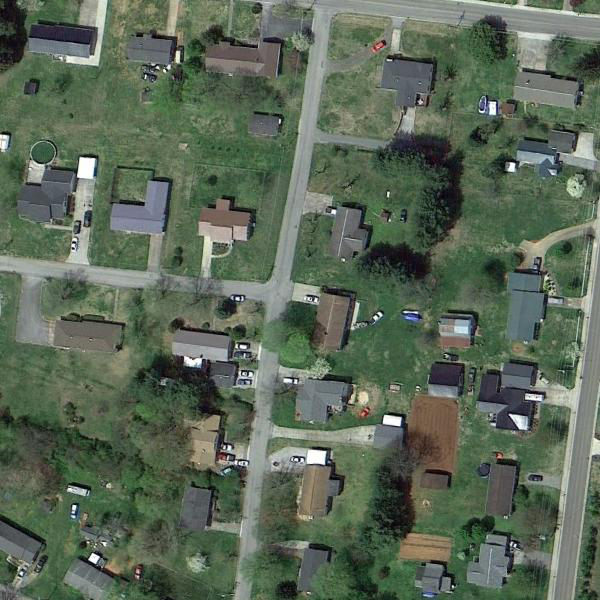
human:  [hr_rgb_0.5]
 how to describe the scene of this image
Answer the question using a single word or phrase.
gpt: medium residential